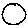
Label: circle